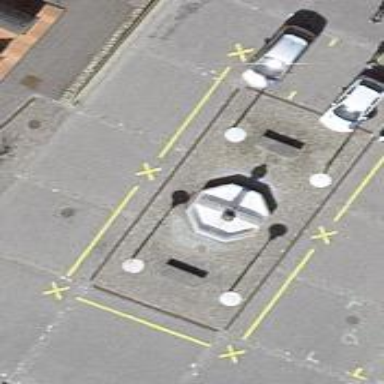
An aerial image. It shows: Beautiful fountain.